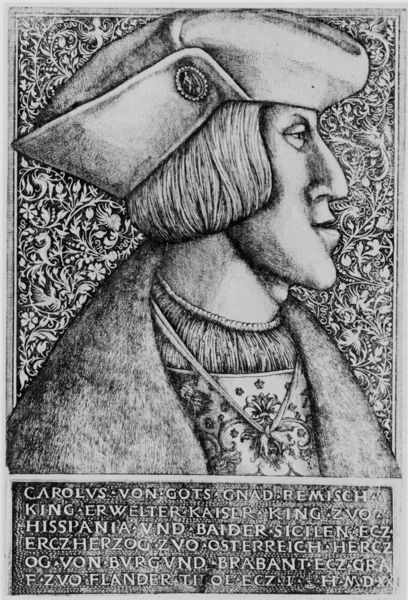
Titel: Bildnis von Kaiser Karl V
Künstler: Hieronymus Hopfer
Institution: (Seriendruck)
Schlagwörter: blätter, gott, kopf, mann, umhang, blumen, frisur, haar, hut, mund, nase, profil, schmuck, schwarz, weiss, zeichnung, blick, blüten, hund, tier, haube, muster, ornament, hemd, kappe, mütze, band, gesicht, kragen, pelz, rahmen, bildnis, hals, portrait, porträt, auge, haare, mantel, adel, pflanzen, brosche, kinn, knopf, lippen, ranken, fell, schrift, halsband, kette, grafik, graphik, rand, friedrich, kaiser, könig, tafel, inschrift, dekor, floral, ornamente, verzierung, deutsch, druck, radierung, stich, schwarzweiß, text, beschriftung, orden, rüstung, gravur, österreich, wappen, pelzkragen, seitenprofil, herzog, karl, carl, ornamentik, unterlippe, latein, kringel, flandern, bob, seriendruck, hend, karl v., karl v, carolus, habsburger, kaiser karl habsburger, carlos, erzherzog, umhan, adamsapfel, wapen, von gottes gnaden, gottes gnaden, munde, brabant, pelzkrage, verzierunge, karl v:, millfleur, dlander, gedänkstafel